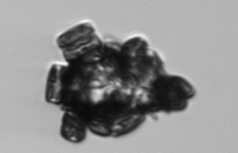
Label: Delphineis